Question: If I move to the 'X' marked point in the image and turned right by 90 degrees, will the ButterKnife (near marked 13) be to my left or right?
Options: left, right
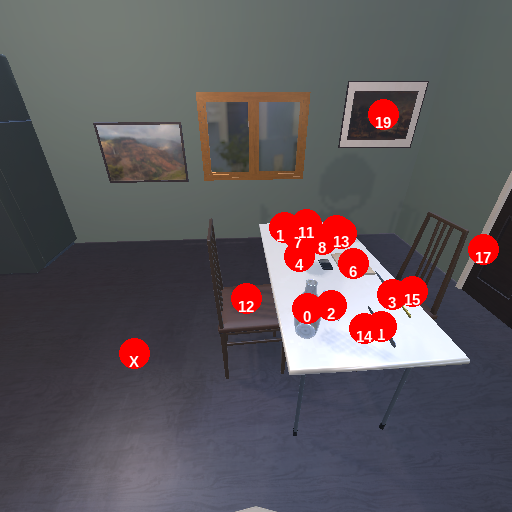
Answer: left